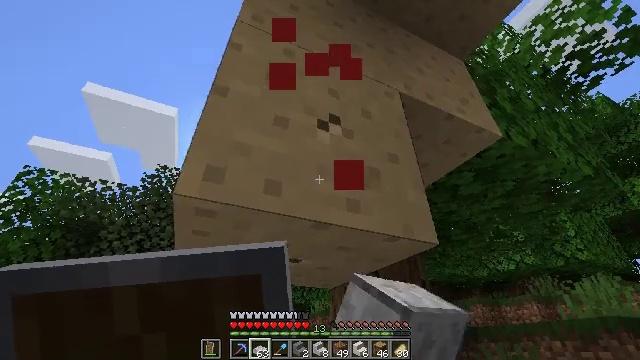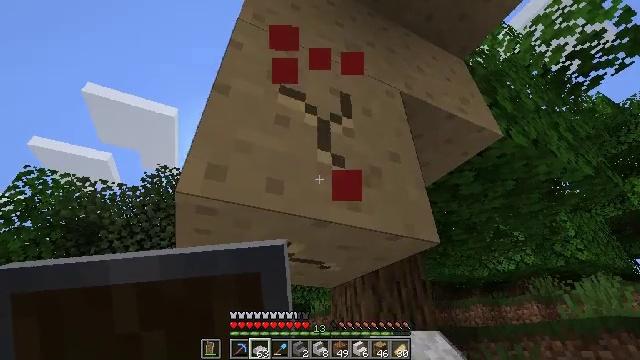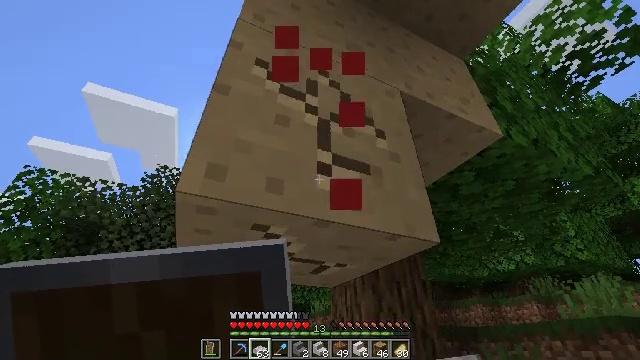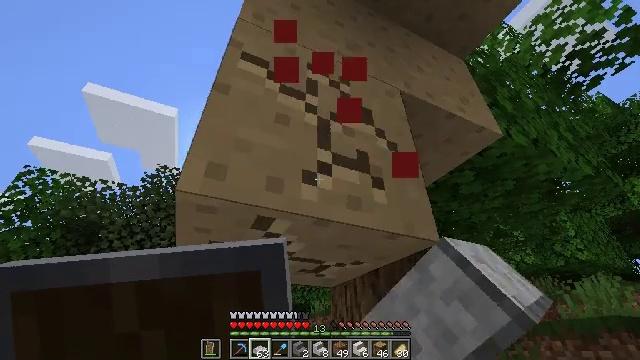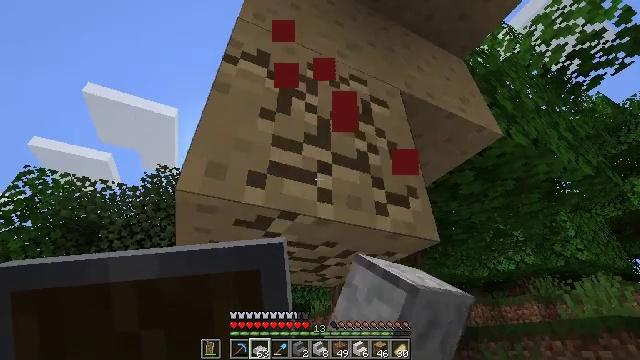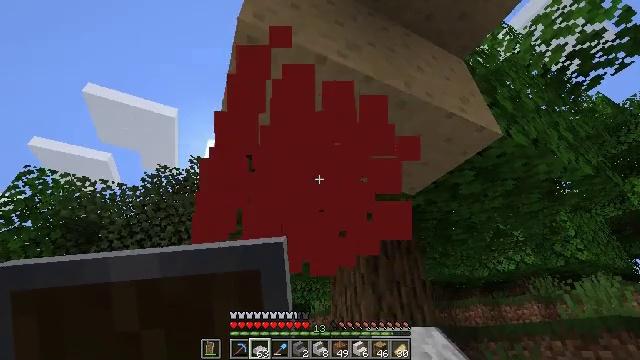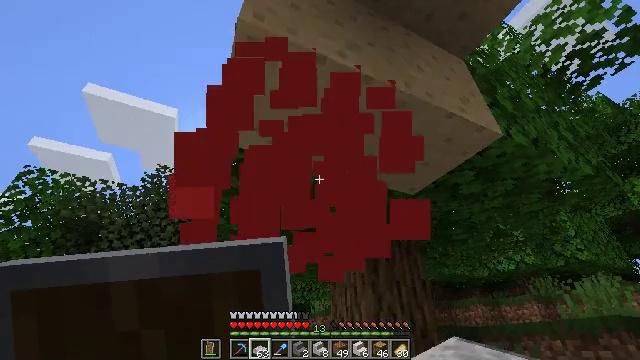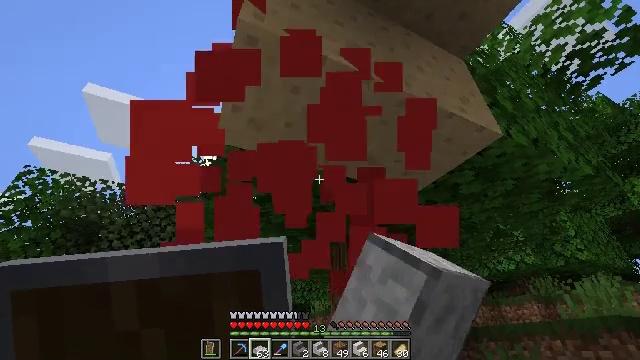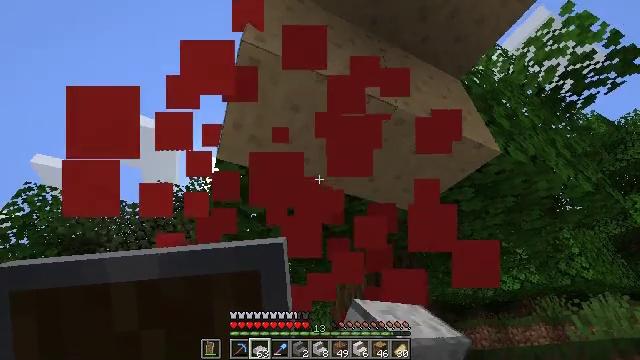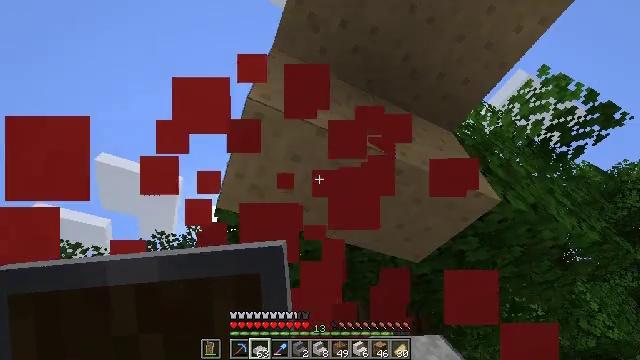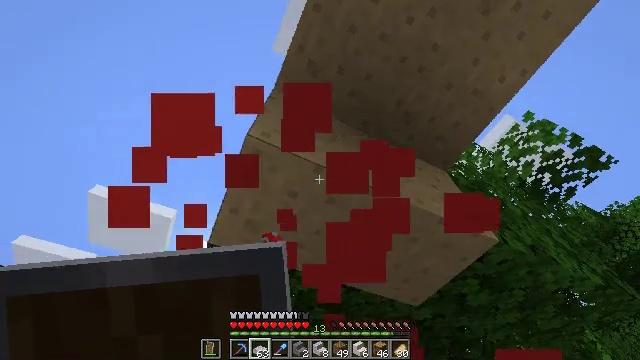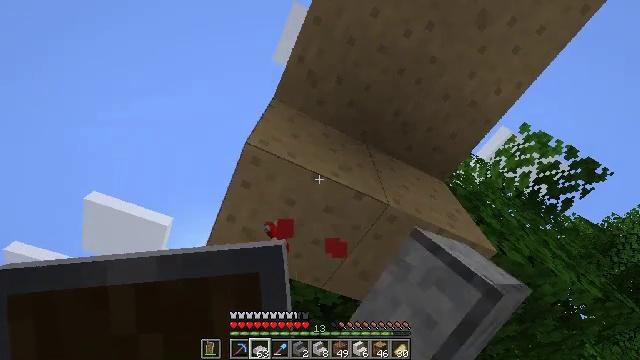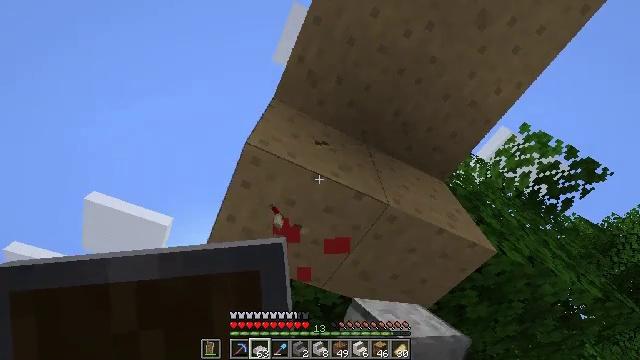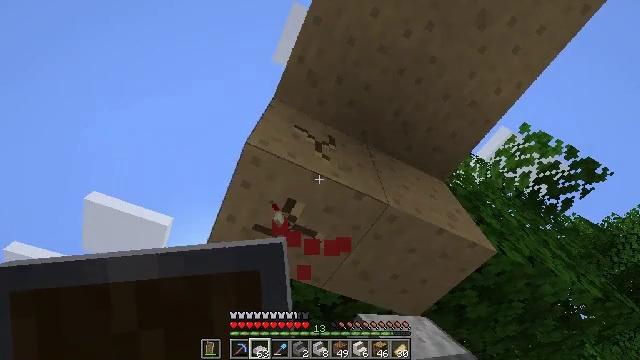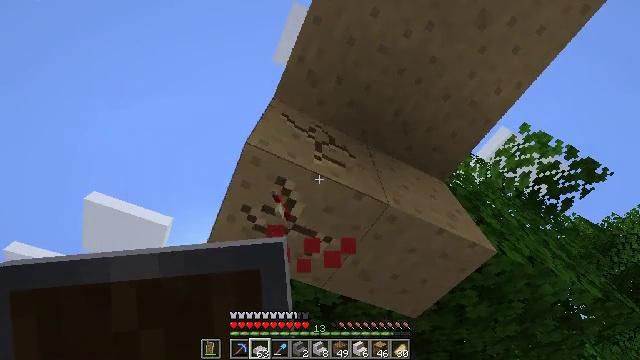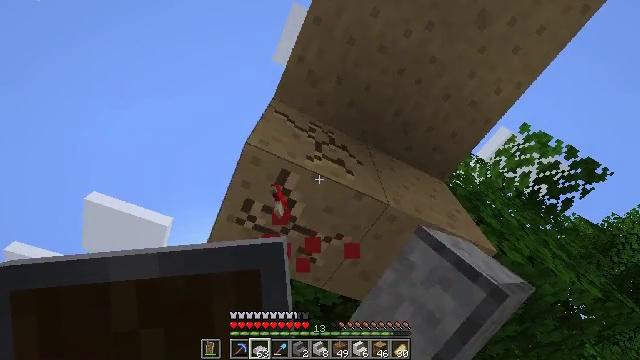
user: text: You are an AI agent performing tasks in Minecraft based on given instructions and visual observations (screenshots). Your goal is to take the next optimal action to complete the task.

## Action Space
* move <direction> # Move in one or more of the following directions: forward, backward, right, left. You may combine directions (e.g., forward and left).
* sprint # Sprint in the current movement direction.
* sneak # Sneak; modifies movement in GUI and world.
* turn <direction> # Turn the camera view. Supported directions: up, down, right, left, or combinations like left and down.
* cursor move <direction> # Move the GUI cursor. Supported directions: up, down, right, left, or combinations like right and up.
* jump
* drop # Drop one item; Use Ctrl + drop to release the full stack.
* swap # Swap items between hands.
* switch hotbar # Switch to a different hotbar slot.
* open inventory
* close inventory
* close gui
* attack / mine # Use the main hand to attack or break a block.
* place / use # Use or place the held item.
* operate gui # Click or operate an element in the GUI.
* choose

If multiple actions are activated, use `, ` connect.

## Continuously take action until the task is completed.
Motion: motion action
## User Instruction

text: Mine the red mushroom block in the forest.
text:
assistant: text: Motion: attack / mine
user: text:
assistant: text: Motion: attack / mine
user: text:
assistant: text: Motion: attack / mine
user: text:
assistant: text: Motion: attack / mine
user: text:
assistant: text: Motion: attack / mine
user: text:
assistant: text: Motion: attack / mine
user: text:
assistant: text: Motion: attack / mine
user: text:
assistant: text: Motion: turn up, attack / mine
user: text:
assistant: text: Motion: turn up, attack / mine
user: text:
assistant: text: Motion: turn right and up, attack / mine
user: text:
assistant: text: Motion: turn up, attack / mine
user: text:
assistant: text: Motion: attack / mine
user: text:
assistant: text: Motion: attack / mine
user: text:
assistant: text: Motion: attack / mine
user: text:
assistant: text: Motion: attack / mine
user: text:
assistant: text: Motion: attack / mine
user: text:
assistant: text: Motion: attack / mine
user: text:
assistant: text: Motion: attack / mine
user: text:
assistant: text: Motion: attack / mine
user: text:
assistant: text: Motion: attack / mine
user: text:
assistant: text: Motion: move forward, turn right and down, attack / mine
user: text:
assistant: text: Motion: move forward, turn right and down, attack / mine
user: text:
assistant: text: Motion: turn right, attack / mine
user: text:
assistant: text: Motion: attack / mine
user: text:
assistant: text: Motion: attack / mine
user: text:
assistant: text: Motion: attack / mine
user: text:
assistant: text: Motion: attack / mine
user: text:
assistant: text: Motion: attack / mine
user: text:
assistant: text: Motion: attack / mine
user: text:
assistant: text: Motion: attack / mine